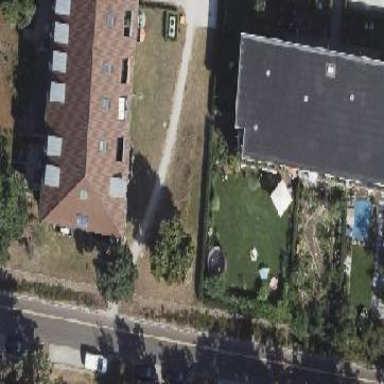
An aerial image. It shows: Flat-roofed house.